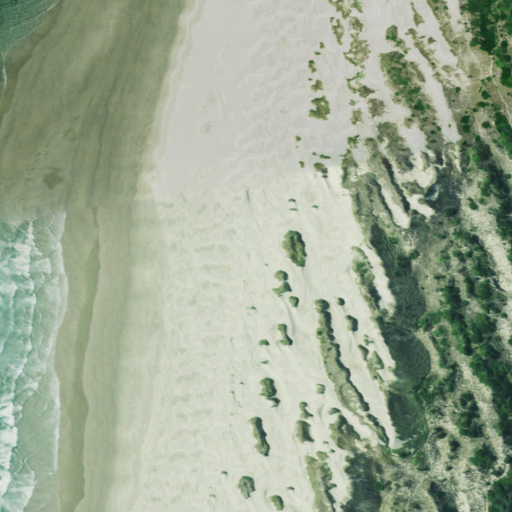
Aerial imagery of beach in Oregon named Baker Beach containing barren land, open water, and herbaceous wetlands